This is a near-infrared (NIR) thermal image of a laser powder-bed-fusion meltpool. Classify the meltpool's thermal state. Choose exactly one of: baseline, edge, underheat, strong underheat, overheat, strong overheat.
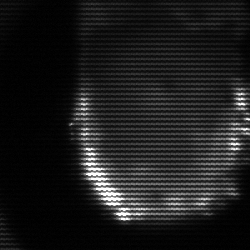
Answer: baseline